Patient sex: M
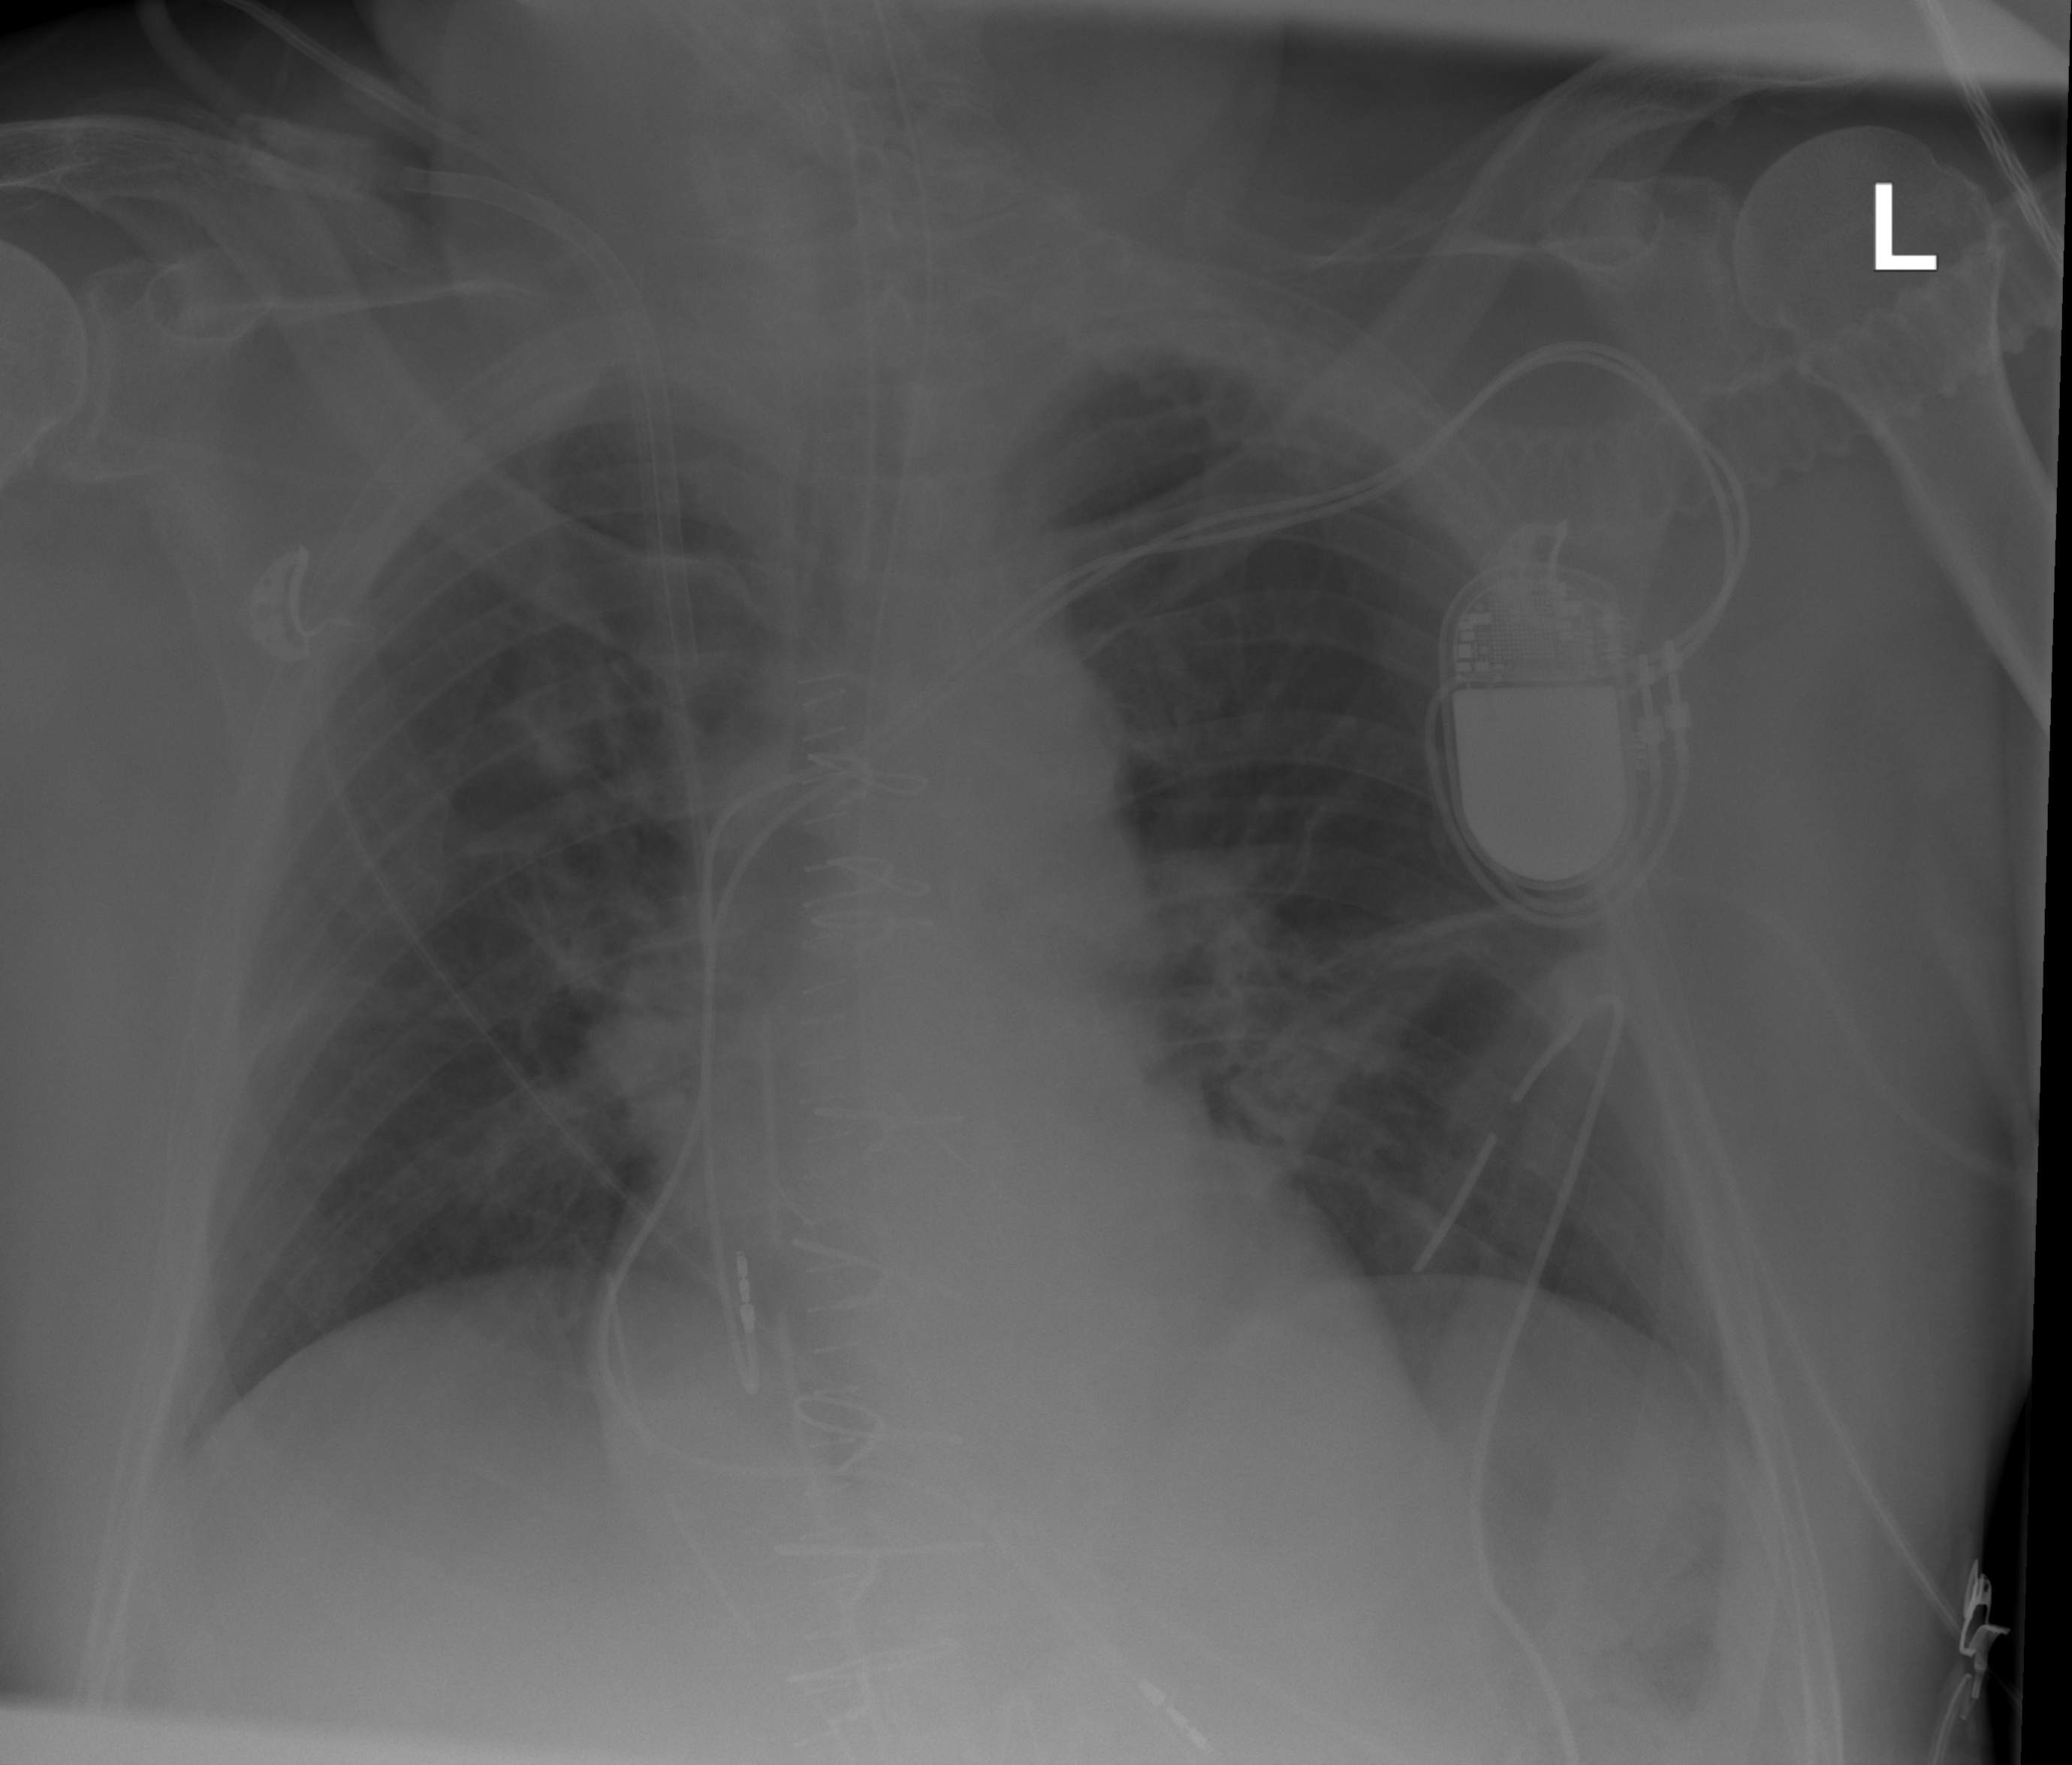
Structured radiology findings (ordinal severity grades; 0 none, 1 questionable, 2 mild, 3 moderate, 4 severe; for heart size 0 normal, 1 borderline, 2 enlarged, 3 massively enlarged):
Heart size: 0
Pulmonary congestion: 2
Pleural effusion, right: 0
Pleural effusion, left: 0
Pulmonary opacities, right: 0
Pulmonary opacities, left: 0
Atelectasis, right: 0
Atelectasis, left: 0